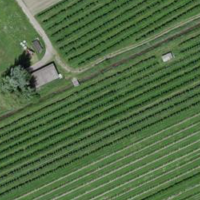
EUNIS habitat code: 24
Species observed at this site:
Medicago sativa